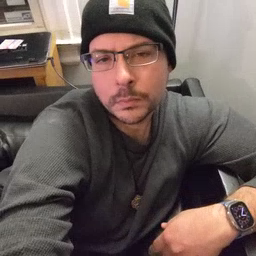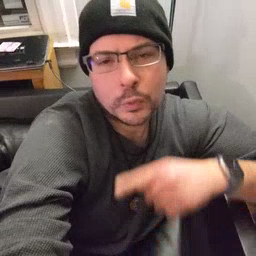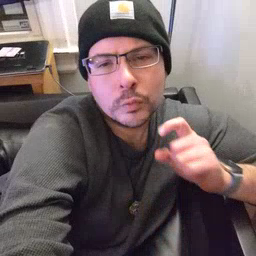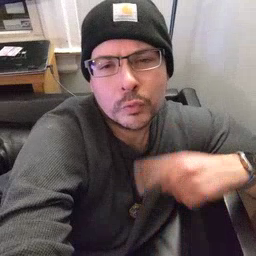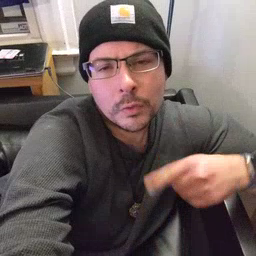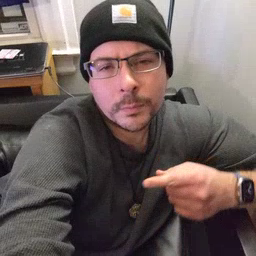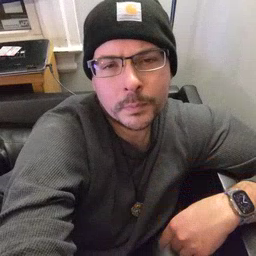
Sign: dryer